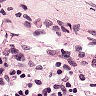
Metastatic tissue present: no